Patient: sex F, age 43
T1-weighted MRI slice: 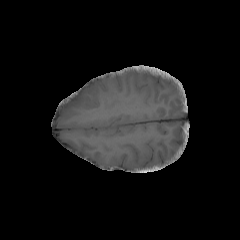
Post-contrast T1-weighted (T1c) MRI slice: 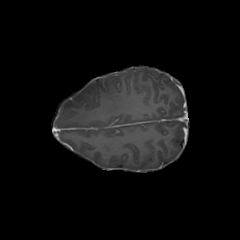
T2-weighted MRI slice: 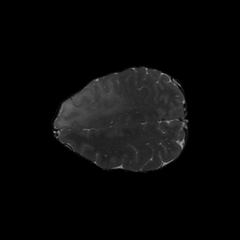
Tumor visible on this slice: yes
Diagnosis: Astrocytoma, IDH-mutant
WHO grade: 3